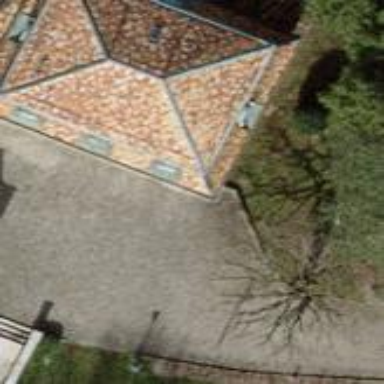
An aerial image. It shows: Detached building with mansard roof shape.